Question: How do i check the month arrow click event of DateTimePicker. when i'm trying to change the month of datetimepicker then it is giving the 1st date of that next month so I've to prevent that month click.
Please see the image:

Thanks a lot.
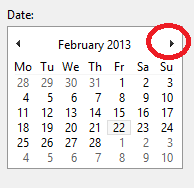
Answer: Mixing the usage of CloseUp And DropDown events and Binding data may be the solution
'''
Imports System.Windows.Forms
Namespace WindowsFormsApplication1
Public Partial Class Form1
Inherits Form
Private isDropedDown As Boolean
Private m_dataSale As DateTime = DateTime.Now
Public Property DataSale() As DateTime
Get
Return m_dataSale
End Get
Set
If isDropedDown Then
If m_dataSale.[Date].AddMonths(1).[Date] = value.[Date] OrElse m_dataSale.[Date].AddMonths(-1).[Date] = value.[Date] OrElse New DateTime(m_dataSale.Year, m_dataSale.Month, 1).AddMonths(1).[Date] = value.[Date] OrElse New DateTime(m_dataSale.Year, m_dataSale.Month, 1).AddMonths(-1).[Date] = value.[Date] Then
MessageBox.Show("Month is changing")
End If
End If
m_dataSale = value
End Set
End Property
Public Sub New()
InitializeComponent()
Dim binding = dateTimePicker1.DataBindings.Add("Value", Me, "DataSale")
binding.DataSourceUpdateMode = DataSourceUpdateMode.OnPropertyChanged
End Sub
Private Sub dateTimePicker1_CloseUp(sender As Object, e As EventArgs)
isDropedDown = False
End Sub
Private Sub dateTimePicker1_DropDown(sender As Object, e As EventArgs)
isDropedDown = True
End Sub
End Class
End Namespace
'''